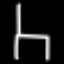
Label: chair